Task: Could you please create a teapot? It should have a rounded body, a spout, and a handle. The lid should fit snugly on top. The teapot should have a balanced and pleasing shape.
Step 89:
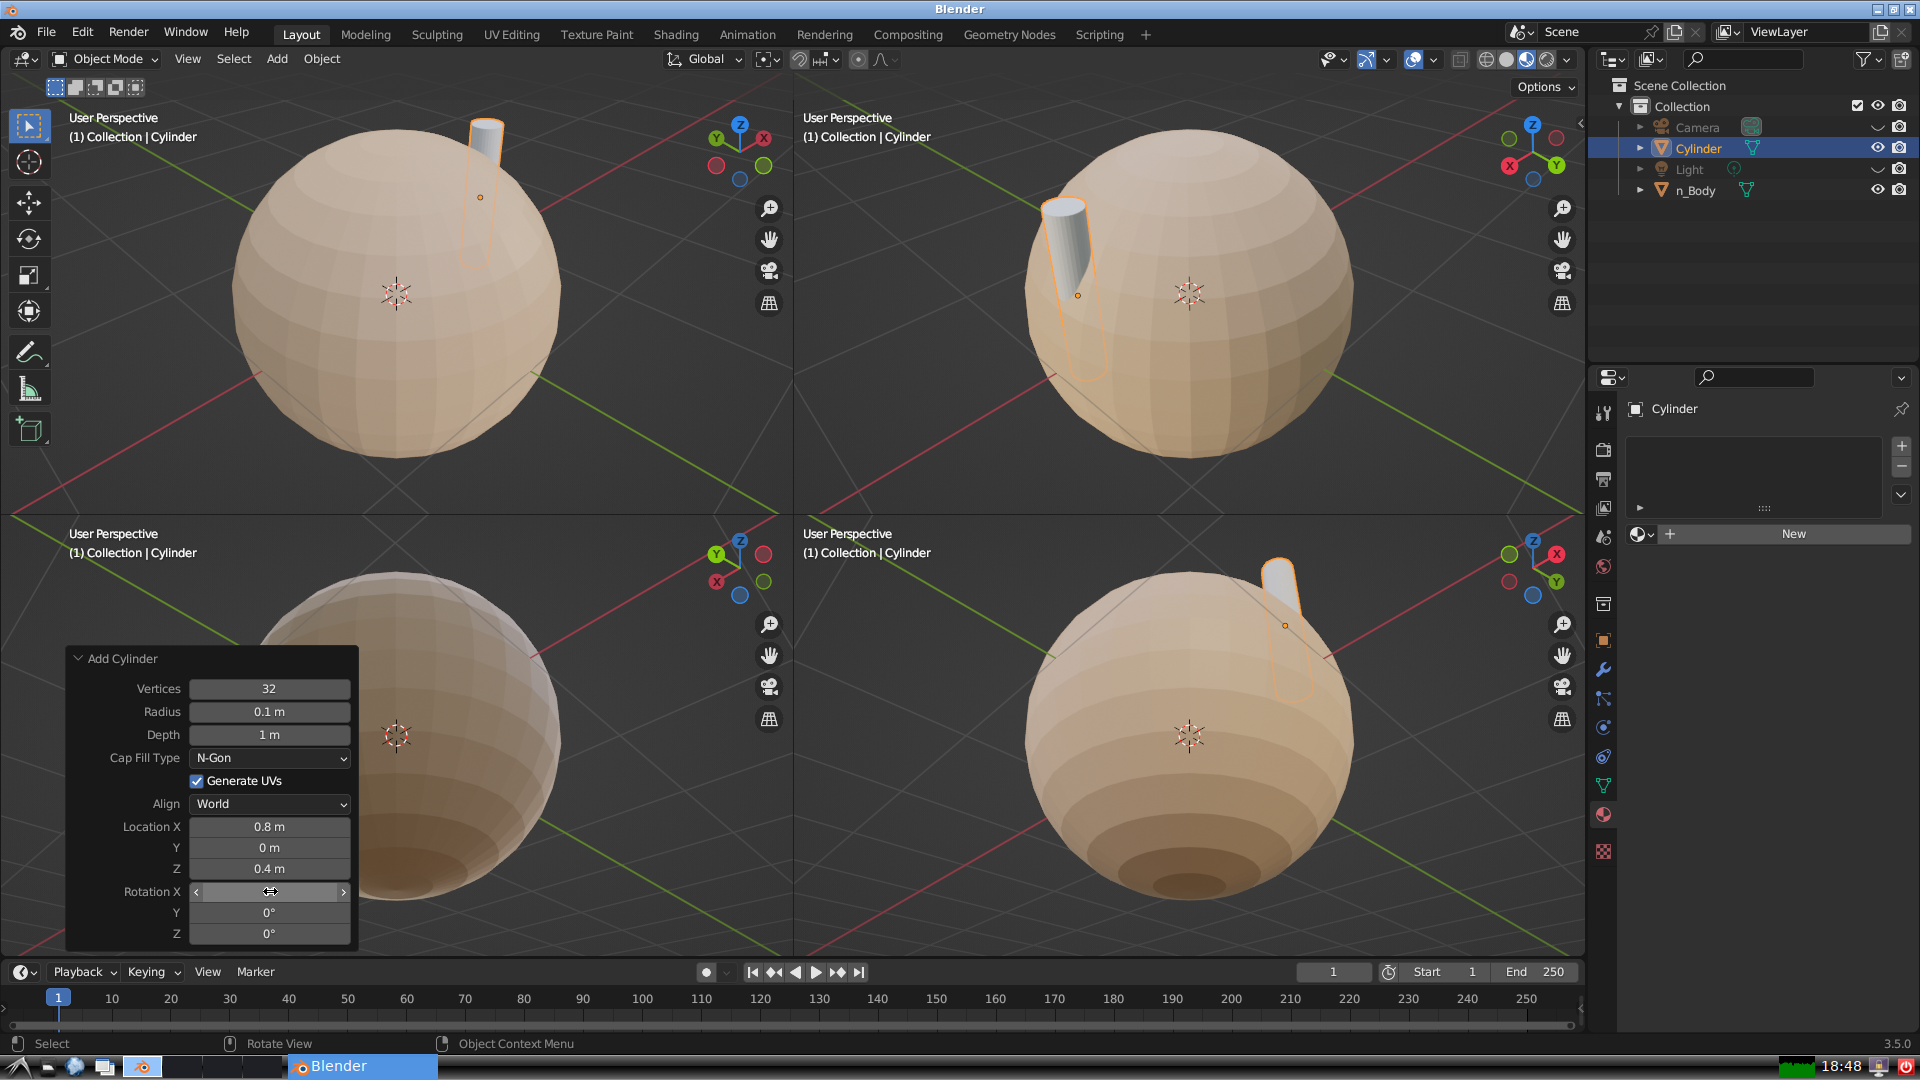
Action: click: no